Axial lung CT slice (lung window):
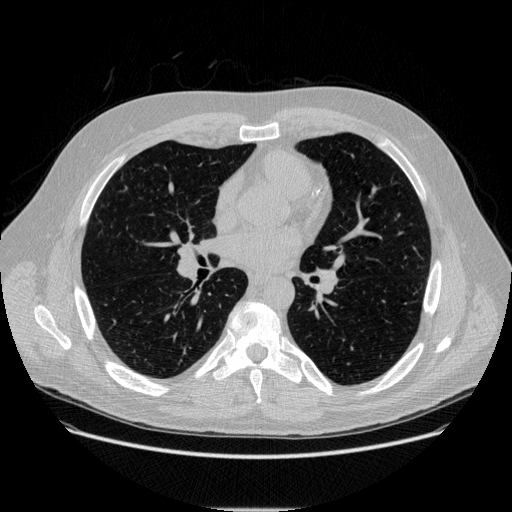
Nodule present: no